Question: I would like to achieve a website which has a white border / space between the browser and the content of the website.
Inside of the website, there is an image which is 100% in width and height and it should adapt itself on every window size.
Like this:
I could achieve it with a div (which contains the image) and set it to:
'''
position: absolute;
top: 15px;
left: 15px;
right: 15px;
bottom: 15px;
'''
But I am not sure if this approach is the best and most reliable. I would like to hear your thoughts and maybe some tips.
Thanks a lot
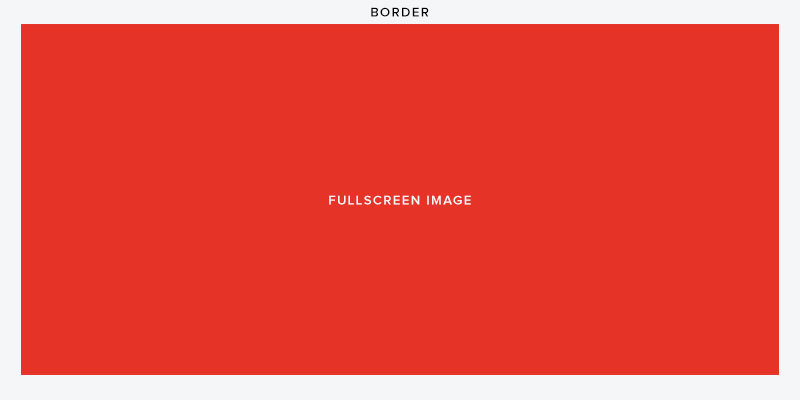
Answer: '''
html, body {
position: absolute;
width: 100%;
height: 100%;
margin: 0;
border: 20px solid #fff;
box-sizing: border-box;
}
div{
position: absolute;
width: 100%;
height: 100%;
background: #ddd;
}
'''
'''
<div>Image</div>
'''